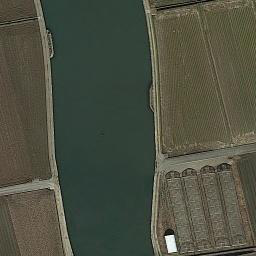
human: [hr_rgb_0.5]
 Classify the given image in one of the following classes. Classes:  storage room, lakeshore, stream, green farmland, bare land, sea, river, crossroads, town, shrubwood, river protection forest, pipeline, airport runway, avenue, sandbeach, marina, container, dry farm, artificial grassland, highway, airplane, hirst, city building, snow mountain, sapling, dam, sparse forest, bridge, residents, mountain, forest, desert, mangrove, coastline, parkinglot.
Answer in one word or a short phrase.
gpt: river